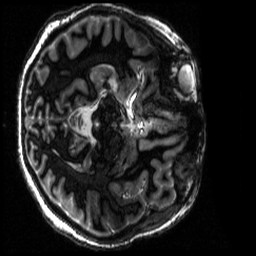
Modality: MP2RAGE
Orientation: axial
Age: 29
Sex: female
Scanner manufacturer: siemens
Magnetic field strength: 6.98 T
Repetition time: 6 s
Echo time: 0.00283 s